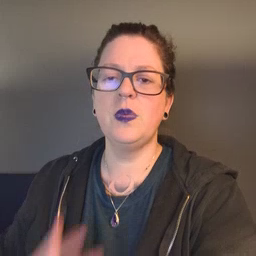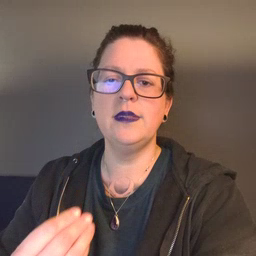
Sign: wet